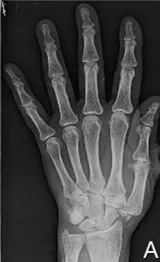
A
,
B
) Simple X-rays of the fracture-dislocation.
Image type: radiology (x_ray)